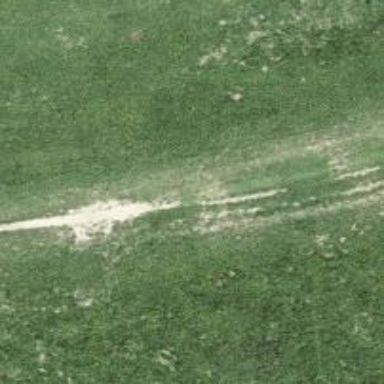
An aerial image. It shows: Path with grass surface and grade 5 track.